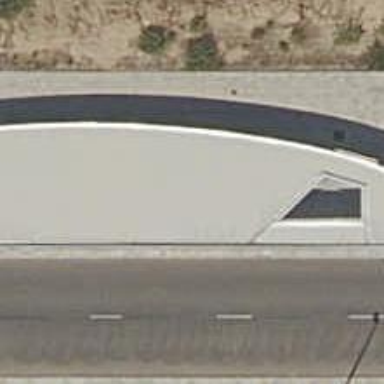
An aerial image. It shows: Subway entrance.